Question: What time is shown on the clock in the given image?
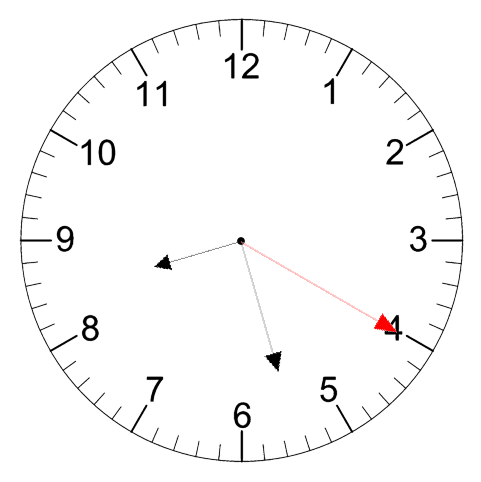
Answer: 08:27:20